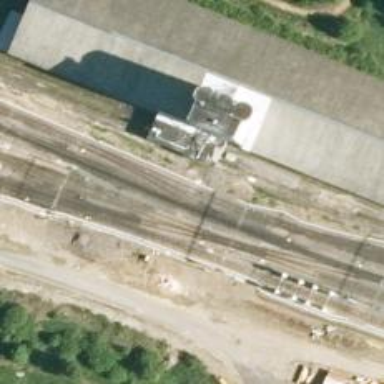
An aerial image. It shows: Railway signal.